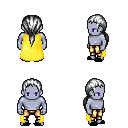
a pixel art fantasy rpg character, male body template, dark elf, purple skin, yellow cape, gold greaves, white ponytail hairstyle, black slippers, four views (front, back, left, right), 2x2 character sprite sheet, small pixel art, hard edges, no anti-aliasing